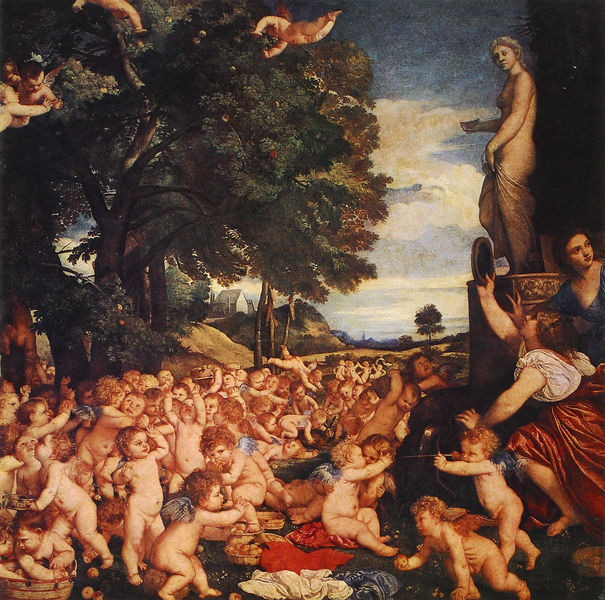
Titel: L’offerta a venere (Gli amori)
Künstler: Tizian
Institution: Madrid, Museo del Prado
Schlagwörter: akt, baum, blau, blätter, flügel, gemälde, himmel, nackt, weiß, wolken, bäume, frauen, grün, landschaft, frau, kleid, kleider, gebäude, haus, obst, rot, malerei, ast, stamm, gewand, tücher, gewänder, wald, fliegen, kinder, engel, engelchen, putto, statue, apfel, bogen, thron, essen, spielen, lachen, flug, viele, beten, frauenfigur, blauer himmel, heilige, heilig, putten, putti, pfeil, amour, gemäle, statur, puten, baumallee, renaissance, puttos, pitti, güttin, lügel, angel, hilm, venu, angels, peil, tree, children, spielende puten